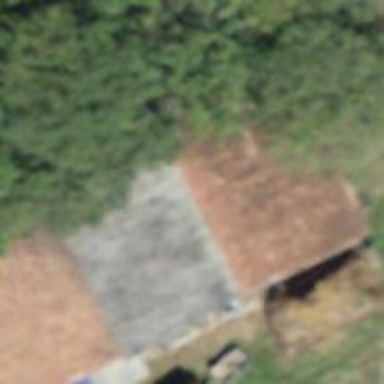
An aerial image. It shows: Barn.